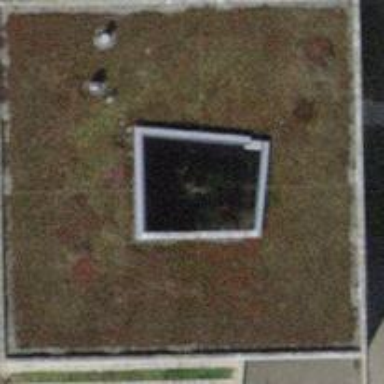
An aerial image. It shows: Kindergarten building.